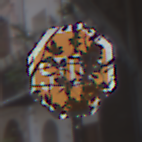
Verkehrszeichen: Stop
Umgebung: Outdoor, Urban
Tageszeit: Midday
Wetter: PartlyCloudy
Licht: Natural
Jahreszeit: NotSpecified
Kontrast: MediumContrast